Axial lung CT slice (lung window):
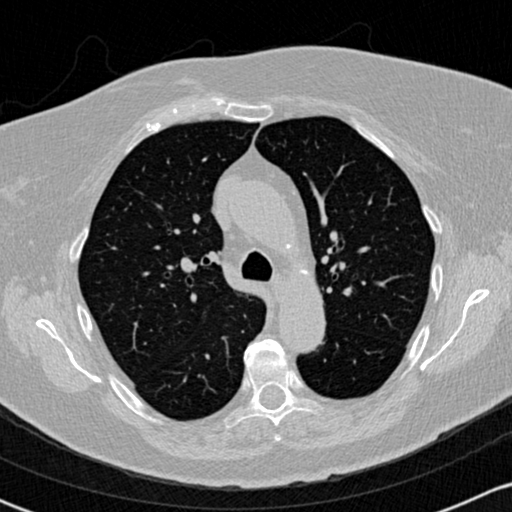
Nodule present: no